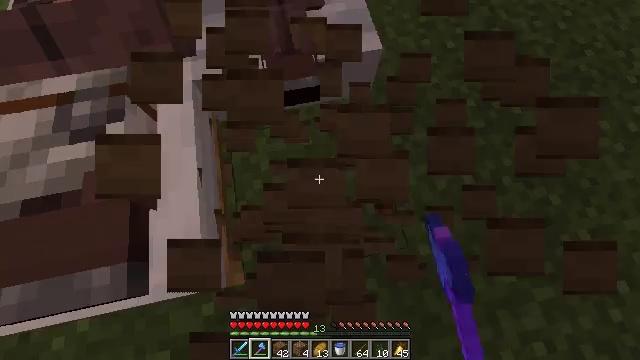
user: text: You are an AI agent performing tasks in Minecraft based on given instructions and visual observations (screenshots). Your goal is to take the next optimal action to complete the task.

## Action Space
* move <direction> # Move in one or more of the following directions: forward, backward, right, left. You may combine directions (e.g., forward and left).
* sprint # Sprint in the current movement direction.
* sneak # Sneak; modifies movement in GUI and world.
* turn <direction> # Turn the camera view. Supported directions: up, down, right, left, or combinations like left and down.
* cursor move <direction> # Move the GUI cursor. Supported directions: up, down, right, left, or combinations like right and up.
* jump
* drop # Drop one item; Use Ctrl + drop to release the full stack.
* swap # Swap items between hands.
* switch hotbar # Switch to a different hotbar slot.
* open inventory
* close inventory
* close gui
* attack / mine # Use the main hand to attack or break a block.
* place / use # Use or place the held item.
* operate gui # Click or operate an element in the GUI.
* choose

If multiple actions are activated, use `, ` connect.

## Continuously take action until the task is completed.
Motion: motion action
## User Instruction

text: Retrieve the white bed for later use.
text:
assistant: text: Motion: no_op